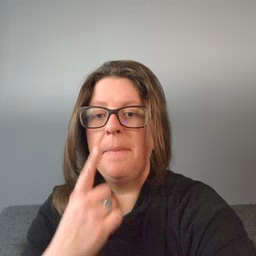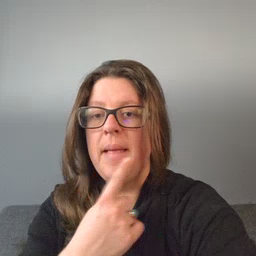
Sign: mouth